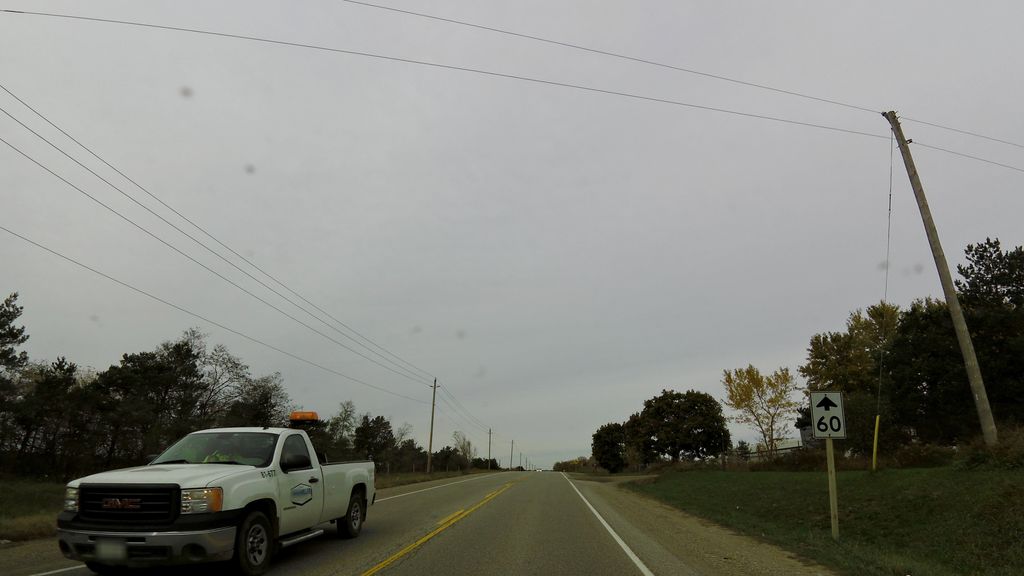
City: kitchener-waterloo